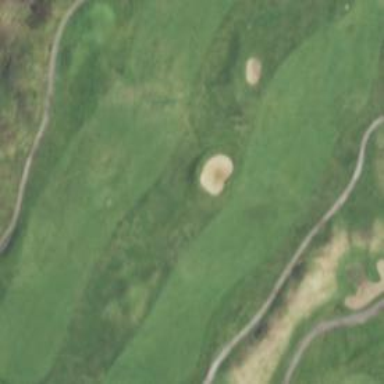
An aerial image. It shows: View of golf hole.